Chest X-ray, AP view. Patient: 74 years old, sex F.
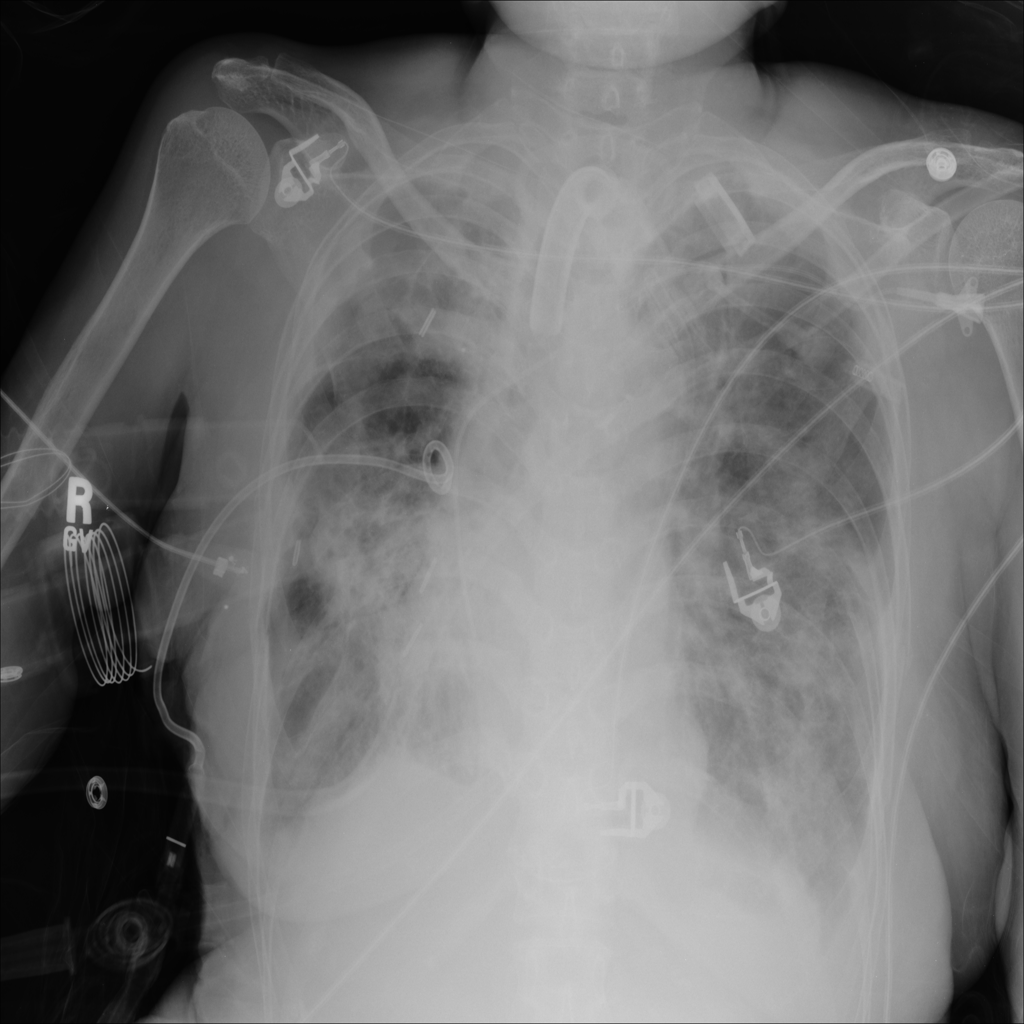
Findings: No Finding